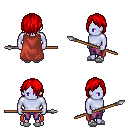
a pixel art fantasy rpg character, male body template, dark elf, purple skin, maroon cape, magenta pants, red bangs hairstyle, white slippers, spear, four views (front, back, left, right), 2x2 character sprite sheet, small pixel art, hard edges, no anti-aliasing